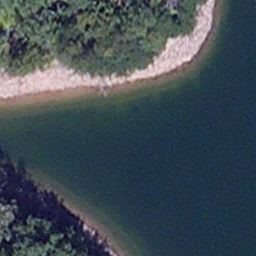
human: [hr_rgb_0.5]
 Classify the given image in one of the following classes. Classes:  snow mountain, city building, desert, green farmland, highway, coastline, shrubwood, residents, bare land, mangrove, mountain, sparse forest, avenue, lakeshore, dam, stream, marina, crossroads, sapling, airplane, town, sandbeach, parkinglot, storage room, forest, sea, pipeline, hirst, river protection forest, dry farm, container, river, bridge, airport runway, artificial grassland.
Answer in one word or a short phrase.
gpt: lakeshore